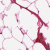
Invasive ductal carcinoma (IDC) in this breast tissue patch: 0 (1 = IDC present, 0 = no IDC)